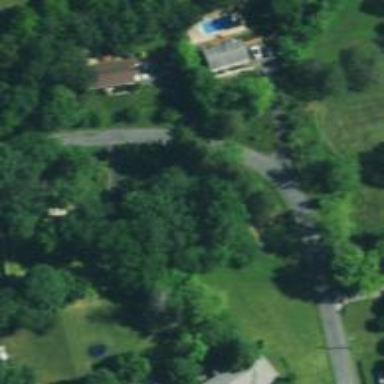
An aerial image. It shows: Residential road.